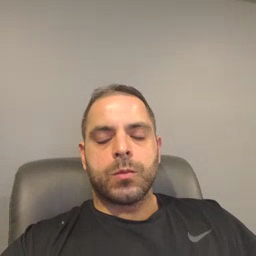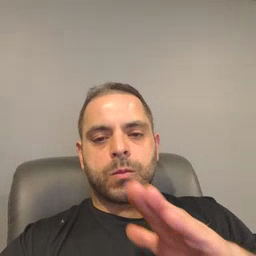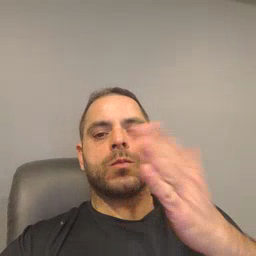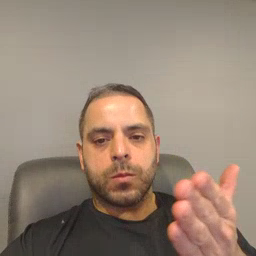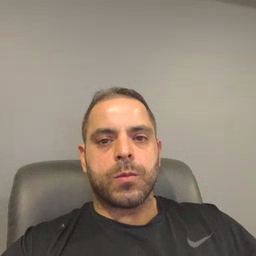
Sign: open